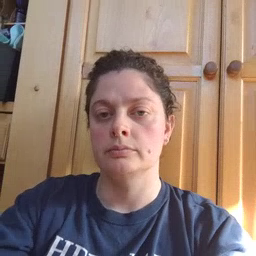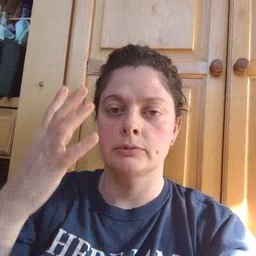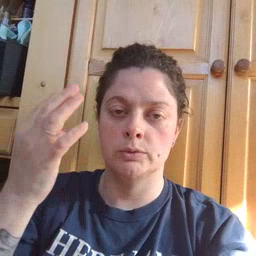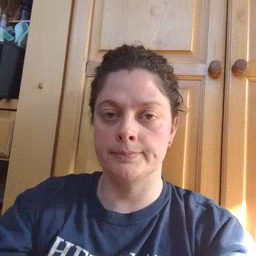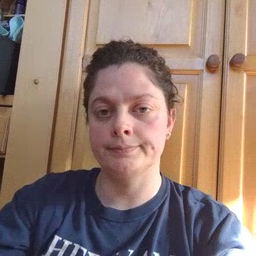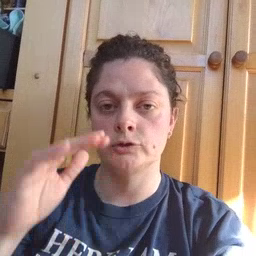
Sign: outside